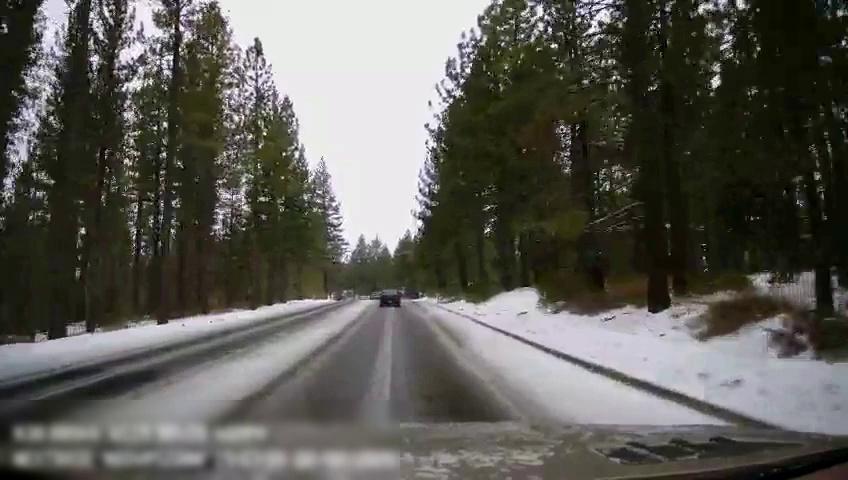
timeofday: Day
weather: Snowy
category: Drivable Space
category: Vehicles | Car
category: Vehicles | Car